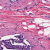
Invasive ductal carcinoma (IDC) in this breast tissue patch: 0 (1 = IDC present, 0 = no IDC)